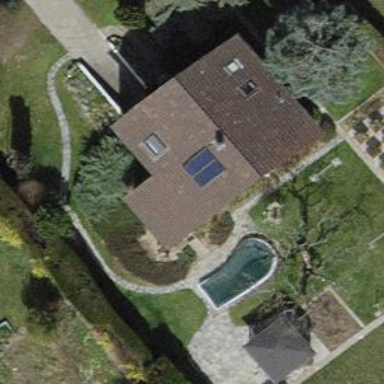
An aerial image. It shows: Garden enclosed by fence.